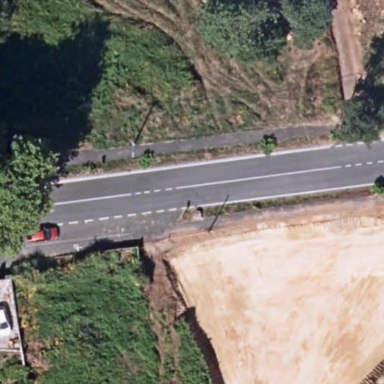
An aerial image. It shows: Tertiary road with asphalt surface leading to roundabout junction.